Question: I made code that let bot send user to private message, and I need to know if the user block the bot or failed to send him message.
This is what I tried. I don't want bot send message below if it fails:
> Message Sent!

'''
if(message.content.startsWith(prefix+'send')){
if(!botOwner.includes(message.author.id)) return;
let userID = 'ID'; //to send
let channel = message.guild.channels.get(message.channel.id);
let user = bot.users.get(userID);
let myMessage = message.content.split(' ').slice(1).join(' ');
if(!myMessage) return;
user.send(myMessage)
.then(channel.send('Message Sent!')) //The problem in this line <-
.catch(err => {
console.error(err)
message.channel.send('**${user.username}**, Failed to send him ❌')
});
}
'''
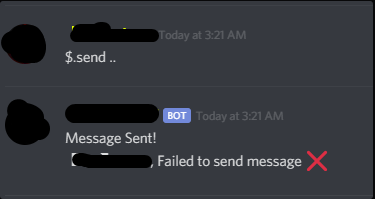
Answer: Pass a into <URL>.
'''
// Keep in mind that 'user' is a GuildMember the way it's been defined, not a User.
user.send(myMessage)
.then(() => message.channel.send('📨 Message sent successfully!'))
.catch(err => {
console.error('Error while sending message to ${user.displayName}...
', err);
message.channel.send('❌ Message could not be sent.')
.catch(err => console.error('Error while sending error message...
', err));
});
'''